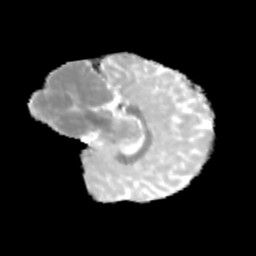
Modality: MD
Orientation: sagittal
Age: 10
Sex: female
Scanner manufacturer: siemens
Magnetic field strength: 3 T
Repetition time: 3.8 s
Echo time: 0.07 s